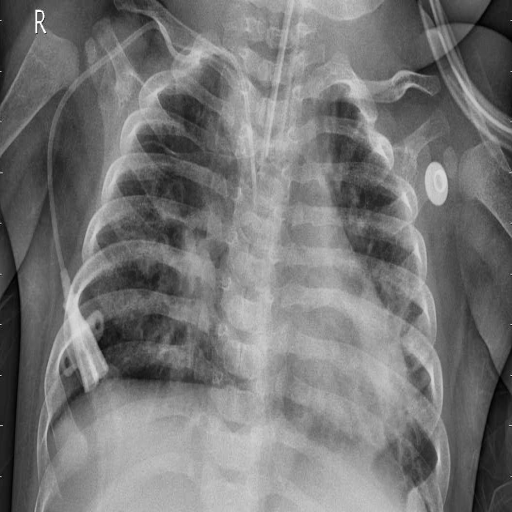
Finding: PNEUMONIA